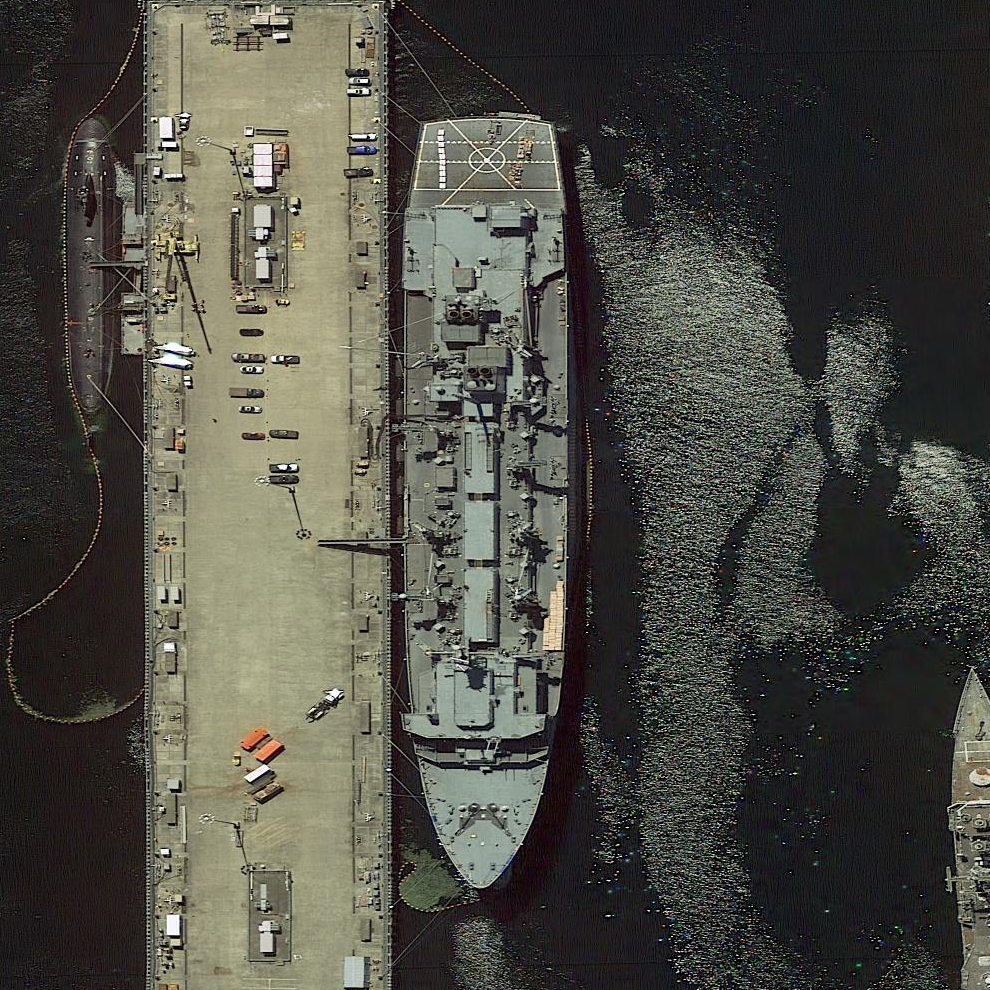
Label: Sacramento-class_support_ship